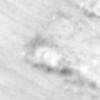
Label: no_change